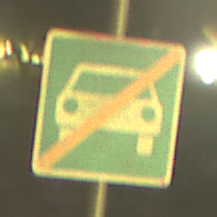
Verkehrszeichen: EndeKraftfahrstrasse
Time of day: Night
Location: Outdoor (Suburban)
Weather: Clear
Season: NotSpecified
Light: Artificial